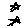
Label: star